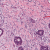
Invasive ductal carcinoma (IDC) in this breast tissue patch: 1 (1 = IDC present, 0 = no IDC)